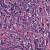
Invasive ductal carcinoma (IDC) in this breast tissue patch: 1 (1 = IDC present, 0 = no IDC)